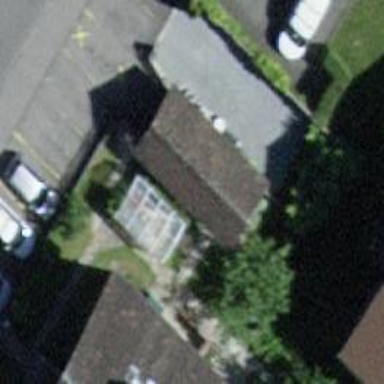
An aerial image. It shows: Garage building.